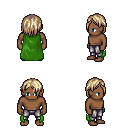
a pixel art fantasy rpg character, male body template, human, dark skin, green cape, metal pants, white blonde bangs hairstyle, four views (front, back, left, right), 2x2 character sprite sheet, small pixel art, hard edges, no anti-aliasing